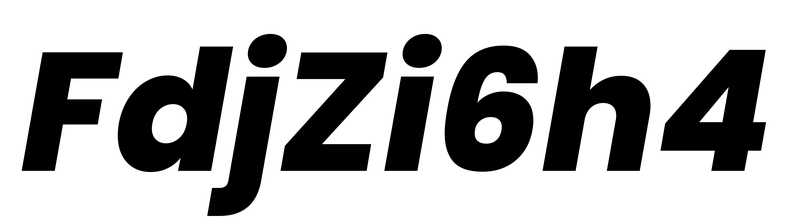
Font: Poppins-ExtraBoldItalic